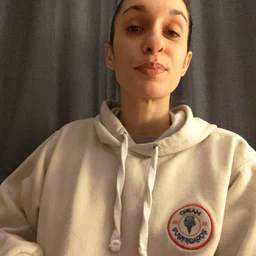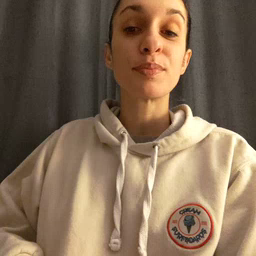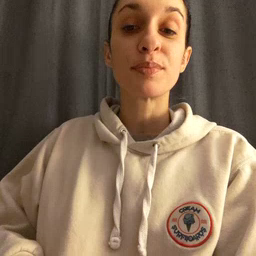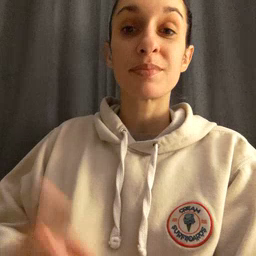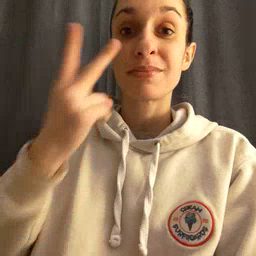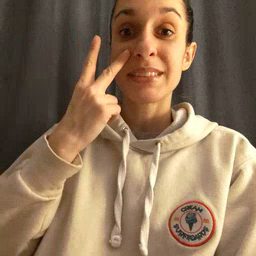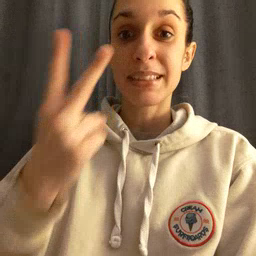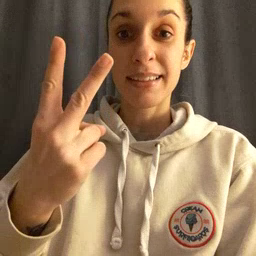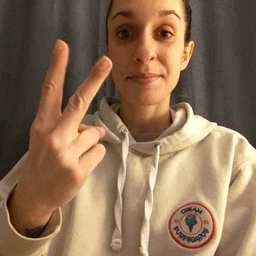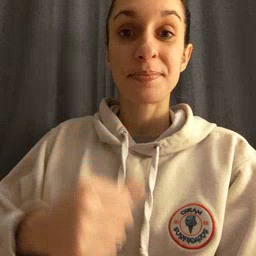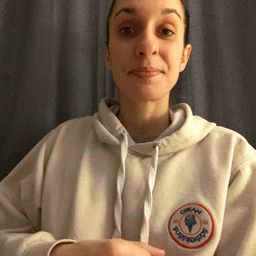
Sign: see